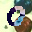
Label: 0